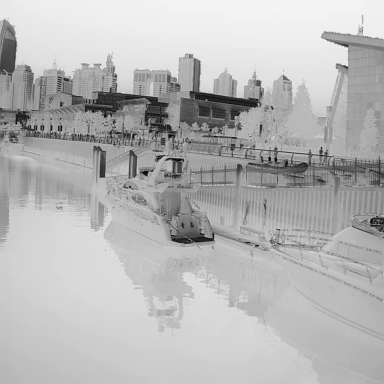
There are three canoes in the infrared image.